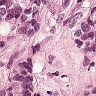
Metastatic tissue present: yes